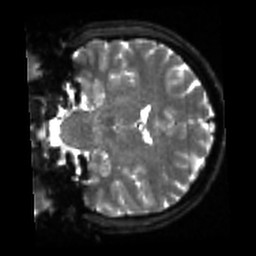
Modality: sbref
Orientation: coronal
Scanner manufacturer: siemens
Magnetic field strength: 3 T
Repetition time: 4 s
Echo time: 0.0594 s